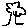
Label: tree